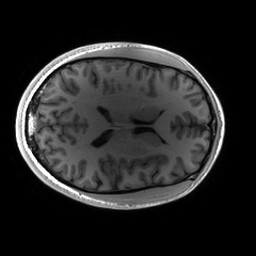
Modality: T1w
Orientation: axial
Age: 28
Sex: female
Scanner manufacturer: ge
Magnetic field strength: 3 T
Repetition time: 0.00724 s
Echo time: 0.0027 s